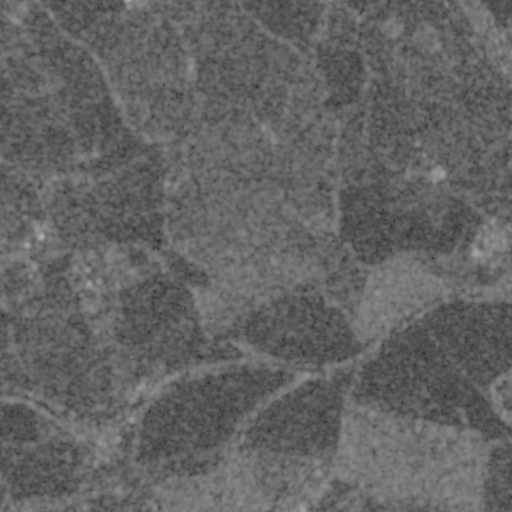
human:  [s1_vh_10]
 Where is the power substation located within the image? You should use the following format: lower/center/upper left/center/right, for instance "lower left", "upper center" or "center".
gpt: The power substation is located in the center left of the image.
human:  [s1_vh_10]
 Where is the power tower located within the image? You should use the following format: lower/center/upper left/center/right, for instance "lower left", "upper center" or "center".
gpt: The power tower is located in the center left of the image.
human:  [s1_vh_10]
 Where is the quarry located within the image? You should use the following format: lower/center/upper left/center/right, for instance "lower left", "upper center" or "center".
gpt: The quarry is located in the upper right of the image.
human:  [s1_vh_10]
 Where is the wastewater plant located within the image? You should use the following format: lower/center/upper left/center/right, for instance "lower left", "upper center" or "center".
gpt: The wastewater plant is located in the center right of the image.
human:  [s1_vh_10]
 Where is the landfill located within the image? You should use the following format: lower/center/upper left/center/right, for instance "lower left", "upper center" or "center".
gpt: There is no landfill in the image.

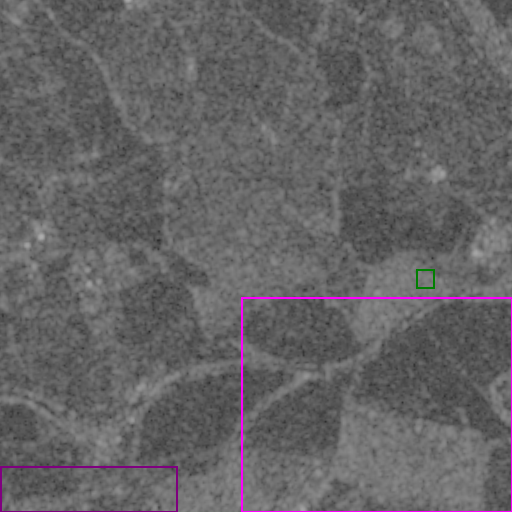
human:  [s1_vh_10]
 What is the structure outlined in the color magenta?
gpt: The structure outlined in magenta is a crop field.
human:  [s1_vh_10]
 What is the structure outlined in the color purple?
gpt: The structure outlined in purple is a park.
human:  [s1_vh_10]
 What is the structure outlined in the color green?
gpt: The structure outlined in green is a wastewater plant.
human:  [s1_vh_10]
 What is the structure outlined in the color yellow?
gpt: There is no yellow outline.